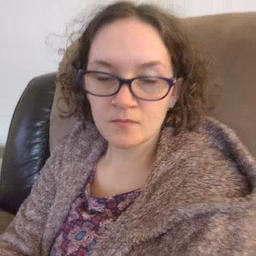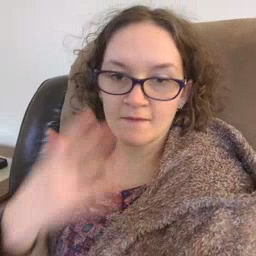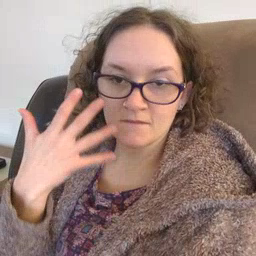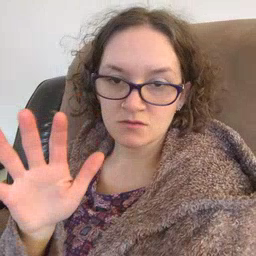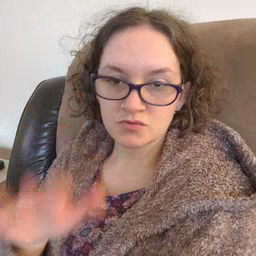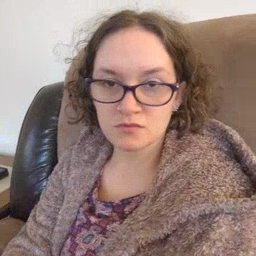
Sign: finish